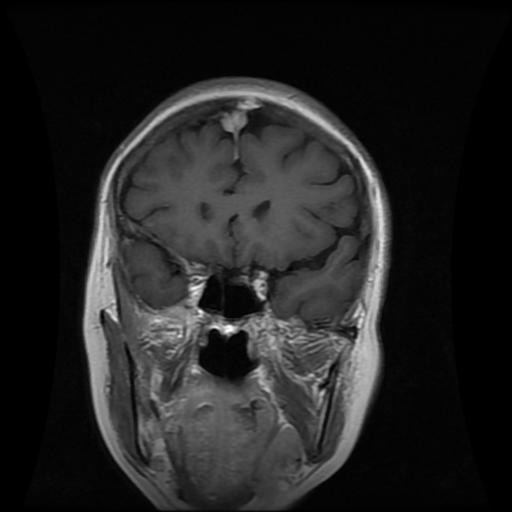
Label: meningioma